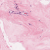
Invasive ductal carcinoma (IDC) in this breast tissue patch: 0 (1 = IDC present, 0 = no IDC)